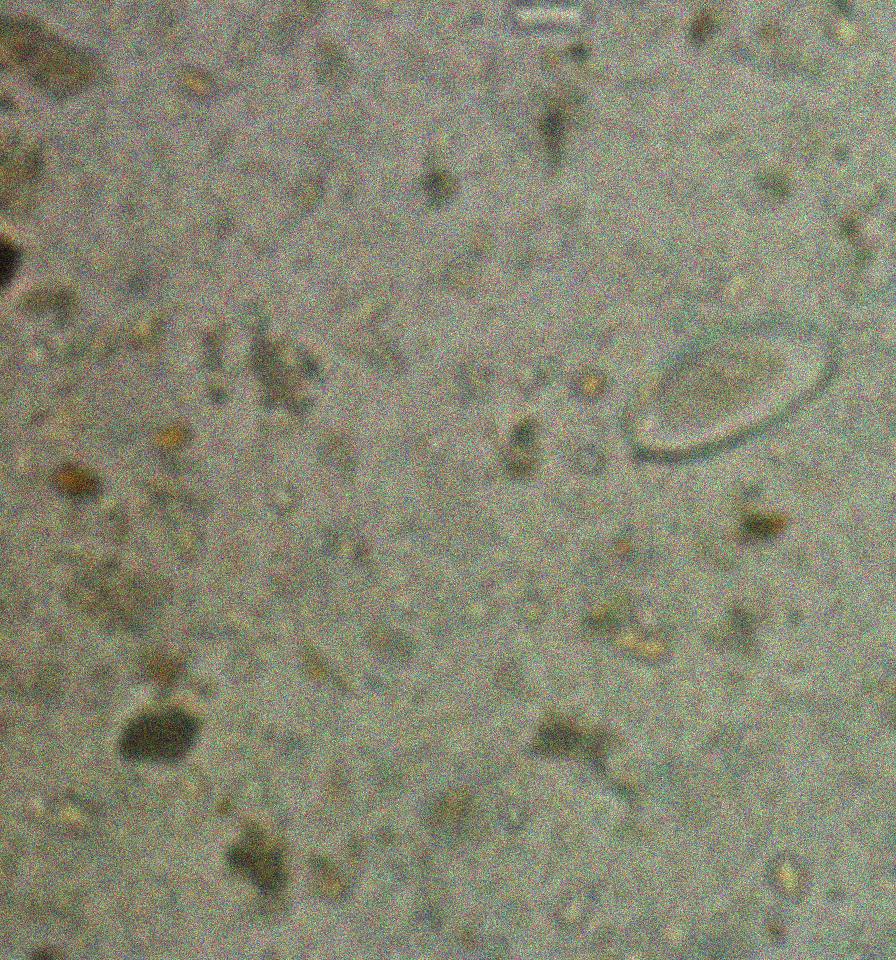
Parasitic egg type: Enterobius vermicularis